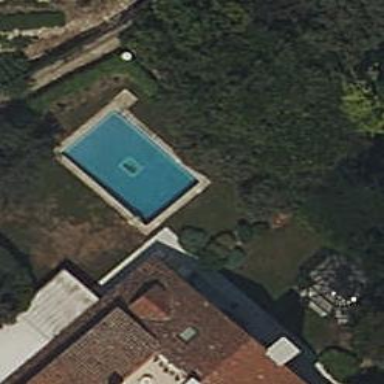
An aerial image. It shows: Swimming pool located in leisure land.